Aerial crown-view tile of a tropical tree (Barro Colorado Island, Panama), acquired 20250414:
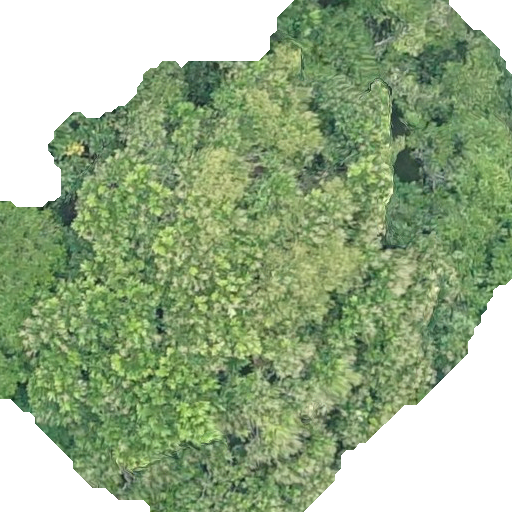
Species: Anacardium excelsum
GBIF accepted scientific name: Anacardium excelsum
Crown area: 321.948 m²